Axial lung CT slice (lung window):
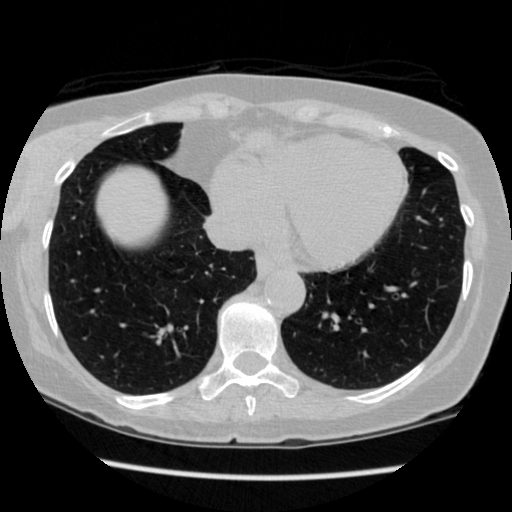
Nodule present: no